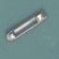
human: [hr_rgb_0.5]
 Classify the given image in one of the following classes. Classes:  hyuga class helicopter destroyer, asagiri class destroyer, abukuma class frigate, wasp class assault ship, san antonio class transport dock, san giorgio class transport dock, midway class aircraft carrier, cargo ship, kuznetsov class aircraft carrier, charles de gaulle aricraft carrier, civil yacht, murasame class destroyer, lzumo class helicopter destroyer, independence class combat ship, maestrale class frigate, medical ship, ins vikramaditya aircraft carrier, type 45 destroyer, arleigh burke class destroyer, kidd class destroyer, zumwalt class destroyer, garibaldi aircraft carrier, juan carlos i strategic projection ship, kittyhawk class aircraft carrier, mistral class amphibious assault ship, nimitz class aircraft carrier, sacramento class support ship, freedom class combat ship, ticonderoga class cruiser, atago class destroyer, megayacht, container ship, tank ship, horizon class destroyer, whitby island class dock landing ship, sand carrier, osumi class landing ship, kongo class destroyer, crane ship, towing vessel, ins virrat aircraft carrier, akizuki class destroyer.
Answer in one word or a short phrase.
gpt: Sand carrier